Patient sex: M
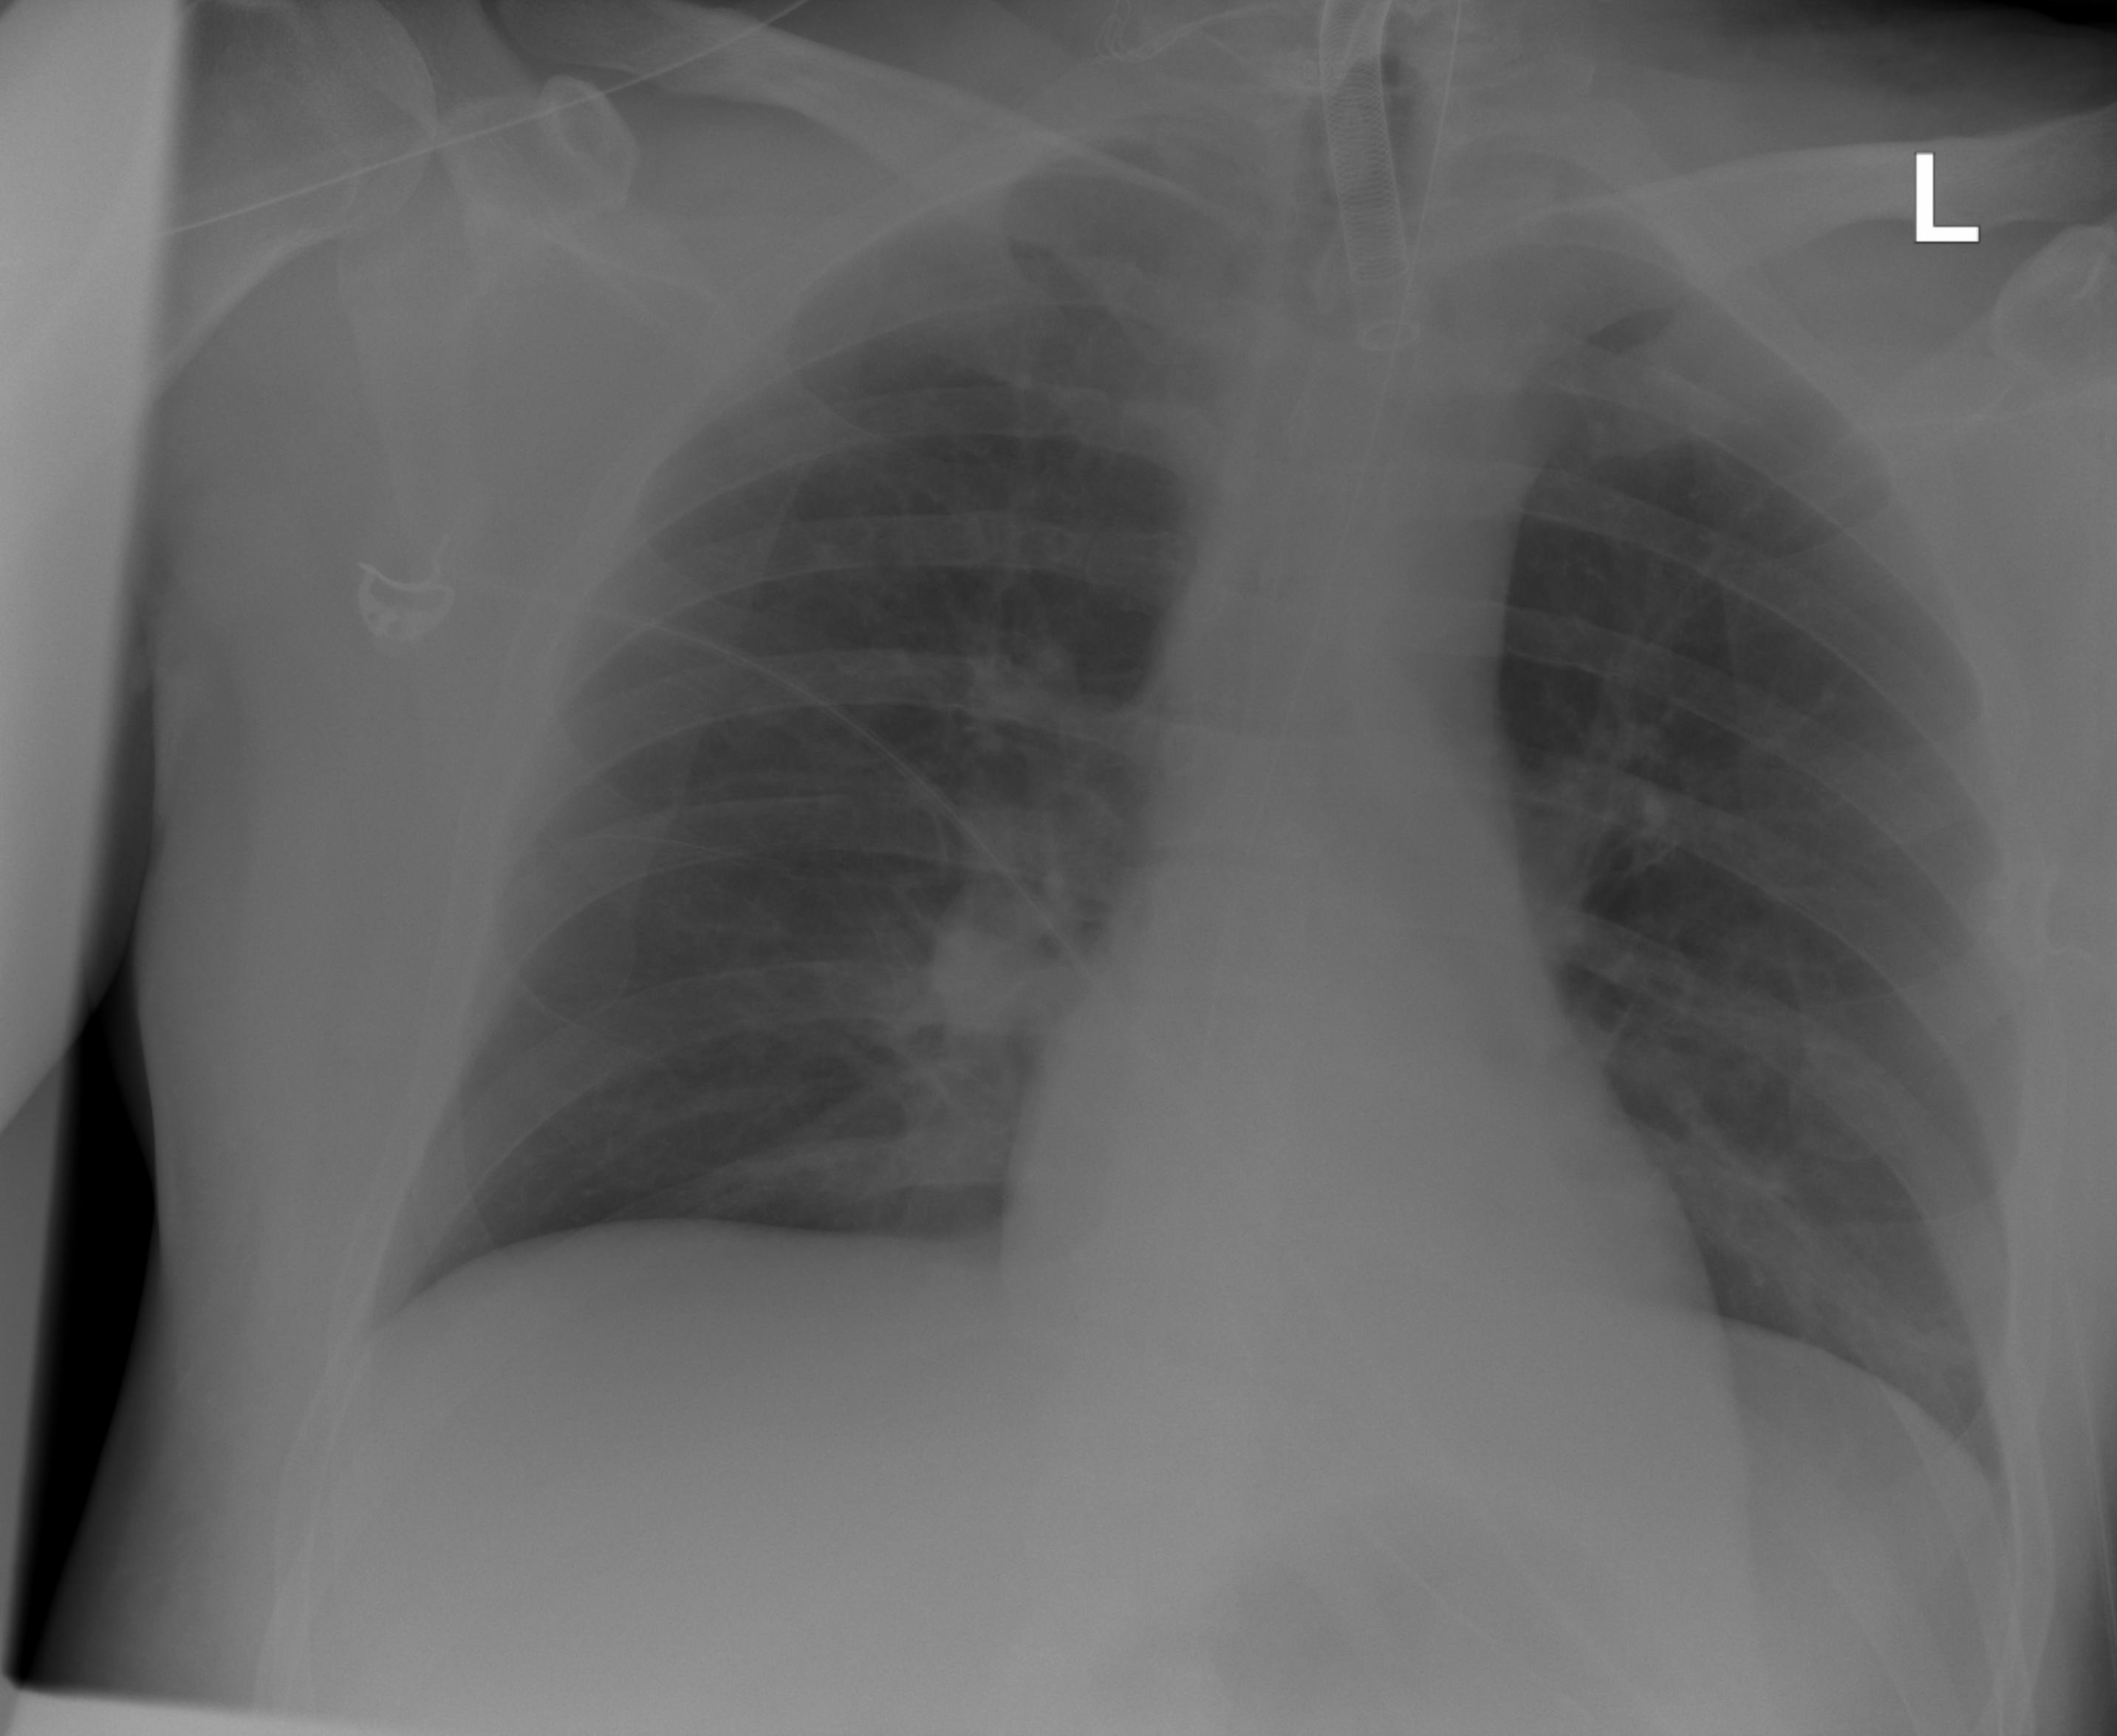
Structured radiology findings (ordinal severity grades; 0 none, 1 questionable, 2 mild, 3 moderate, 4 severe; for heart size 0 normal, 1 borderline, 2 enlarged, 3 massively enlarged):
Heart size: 0
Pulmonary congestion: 2
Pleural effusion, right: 0
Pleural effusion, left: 0
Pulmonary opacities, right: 0
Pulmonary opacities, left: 0
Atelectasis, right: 0
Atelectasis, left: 0